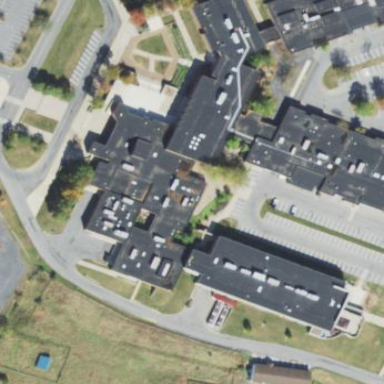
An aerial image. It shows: School building.